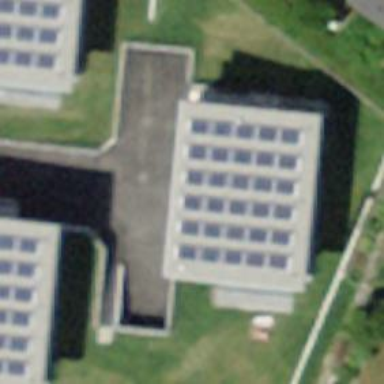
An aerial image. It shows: Solar power generator using photovoltaic method with solar photovoltaic panel types.